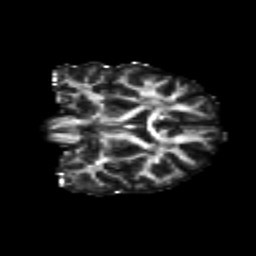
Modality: FA
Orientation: coronal
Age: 21
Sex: male
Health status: healthy
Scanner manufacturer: siemens
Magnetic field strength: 3 T
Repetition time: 8.6 s
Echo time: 0.095 s